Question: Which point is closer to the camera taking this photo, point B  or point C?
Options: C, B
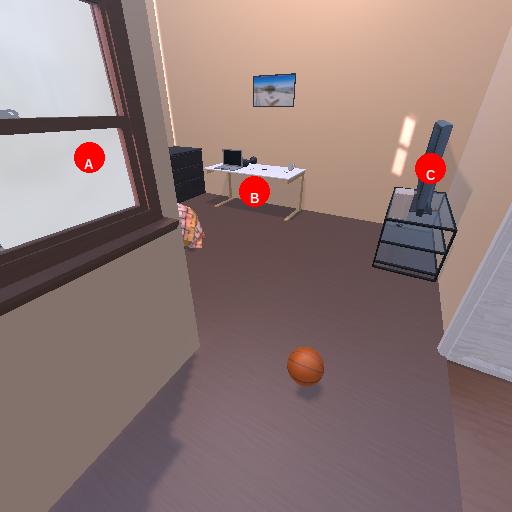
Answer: C